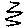
Label: zigzag